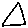
Label: triangle